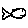
Label: fish